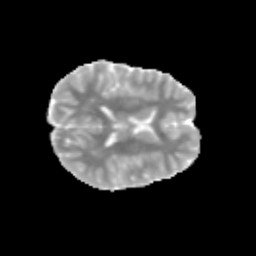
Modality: MD
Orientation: axial
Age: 12
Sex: female
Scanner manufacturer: siemens
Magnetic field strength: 3 T
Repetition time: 3.8 s
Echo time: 0.07 s